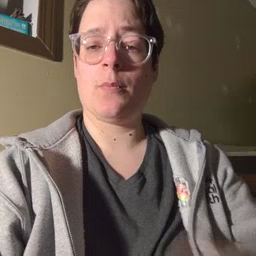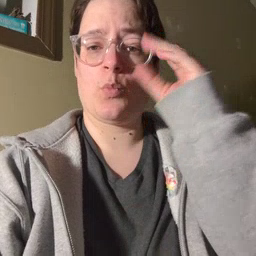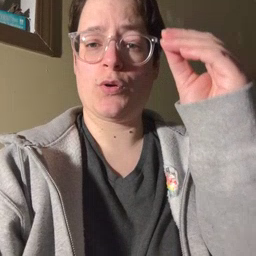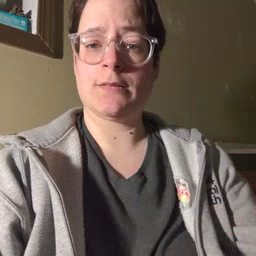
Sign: boy